Question: I am currently creating an MVC application that is currently getting a value from a post from a webhook. I think that the problem is that the application is getting the value from the POST verb but then it is not displaying it because the Get verb is being used to display the View so both Verbs are counter acting each other.
The webhook will fire A Json payload to my application successfully because I have code in it that will send the Json payload in a variable via email to my email account.
'''
Dim body = issue.issue.key
mail.Body = body
'''
That is in a try catch block because in order for it to have a value it must have a value in it and the application will perform the GET first, so there is a null value in , then it does the POST to get the value but it will not display the value, refreshing will just perform the GET preventing it from being displayed. How can I perform both actions at the same time so I can display a value in a ViewBag for example.
'''
ViewBag.response = status + key
'''
This is the type of structure that I would like to implement to try and fix the error but I do not know how to complete all of the steps:

This is what I have got so far:
The POST is coming in from a webhook and I am reading it like this.
'''
Dim reader As System.IO.StreamReader = New System.IO.StreamReader(HttpContext.Request.InputStream)
Dim rawSendGridJSON As String = reader.ReadToEnd()
Dim tempVar As Rootobject = JsonConvert.DeserializeObject(Of Rootobject)(rawSendGridJSON)
System.Diagnostics.Trace.TraceError(rawSendGridJSON)
'''
I am then trying to store the post values in a table like this:
'''
Public Function CallBack(tempTable as temporaryTable)
Dim tempVar As Rootobject = JsonConvert.DeserializeObject(Of Rootobject)(rawSendGridJSON)
tempVar = temporaryTable.tempVar
'''
I then save the new items in the actual table in the database, then I try to display it in a view on another page. This is not working correctly and the problem lies with this line, as the post is not being correctly read in at the right time. (The value is processing correctly as I can use an email method to send the variables in an email back to the application but this application needs to be real-time efficient code).
Is there a better way to use this method and how can I invoke this process that I want to do properly so that I can display the correct information?
To clarify, there are two posts that are happening, the first one is when the user enters in information and submits it. This is then stored in a database and send to JIRA via email. Once JIRA receives the information, it is sends a HTTP POST webhook JSON Payload back to my application with updated information. I then have deserialized the JSON Payload into a variable called .
The problem is that on the View page that the information is sent to will automatically display a null value first before the value is sent to it, I want the application to work so that it will actually display/store in a database the values from the Webhook JSON Payload but I cannot figure out how to display the values.
I have now set up a communication channel from SignalR to my MVC application, at the moment it is being received by the MVC and I have set up a SignalR chat Hub in my MVC application, but I don't know how to integrate them, how can this be done?
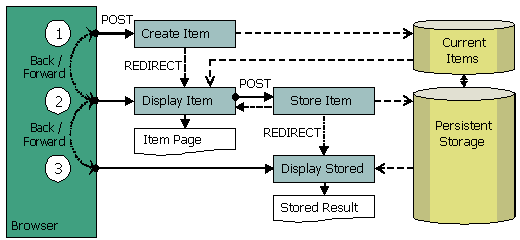
Answer: As I understand it, there are two flows at work here. The user posts data, which triggers an email to Jira. Then sometime later (usually quite fast, but not always) JIRA triggers a webhook in the web application with some updated information, and you want to display this updated information to the user somehow, or at least inform the user when the updated information comes back from JIRA.
I would implement a standard Post-Redirect-Get for the user initiated part (as per br4d's comment). I.e. a post to store the data in the database and send email to jira, which returns a redirect to a get which shows the data stored in the database.
Now for the other part I would use <URL>.
It is unclear if you are doing straigt mvc, or some sort of SPA application, but it is not really important. The users browser has no way of knowing about the webhook (which is a part of the webapplication and unrelated to the users session), and you need some sort of communication between the webapplication and the browser, and for this signalr is very very good.